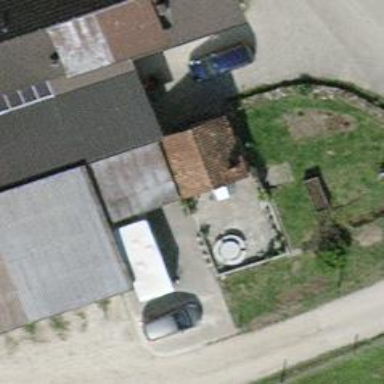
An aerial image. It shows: Farm shop.